Field crop: tomato
Growth stage: 1
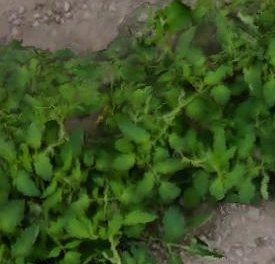
Species: tomato